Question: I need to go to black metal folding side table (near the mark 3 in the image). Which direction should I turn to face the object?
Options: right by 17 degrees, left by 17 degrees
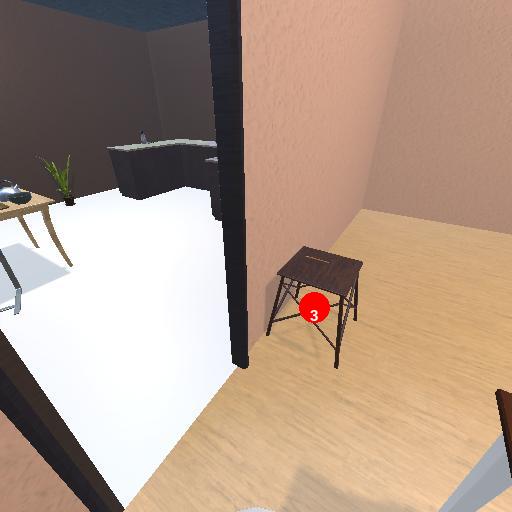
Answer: right by 17 degrees